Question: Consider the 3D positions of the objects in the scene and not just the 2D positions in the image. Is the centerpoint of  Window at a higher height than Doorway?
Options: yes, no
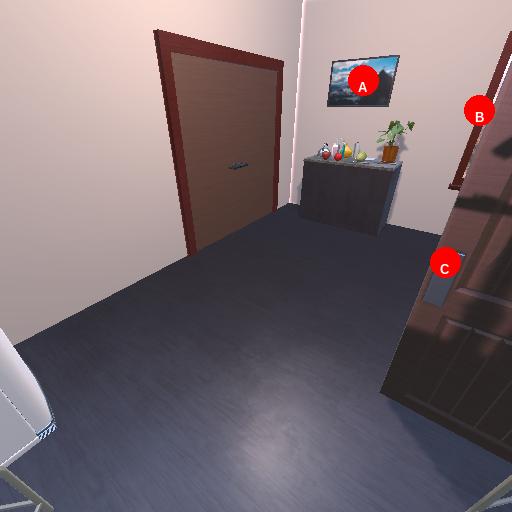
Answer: yes